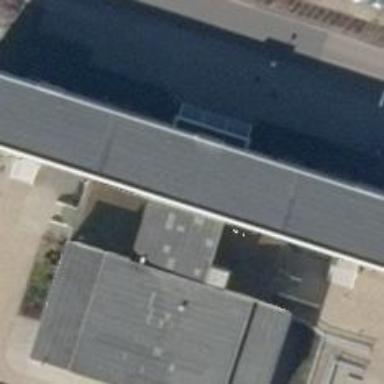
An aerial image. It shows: School.